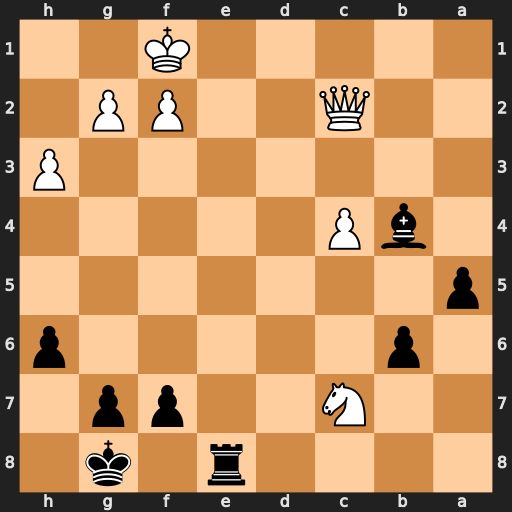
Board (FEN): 4r1k1/2N2pp1/1p5p/p7/1bP5/7P/2Q2PP1/5K2
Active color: b
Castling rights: -
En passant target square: -
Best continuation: Re1#